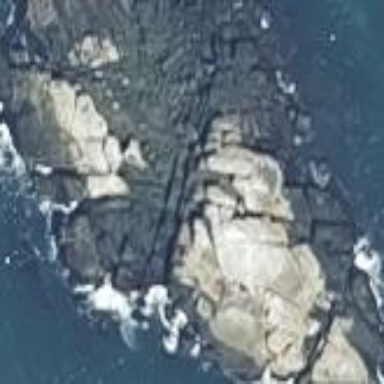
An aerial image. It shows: Islet along the coastline.